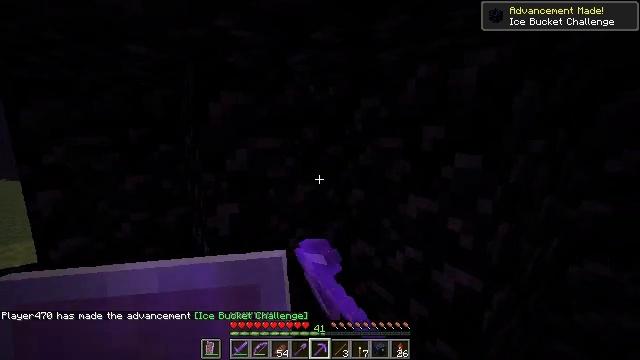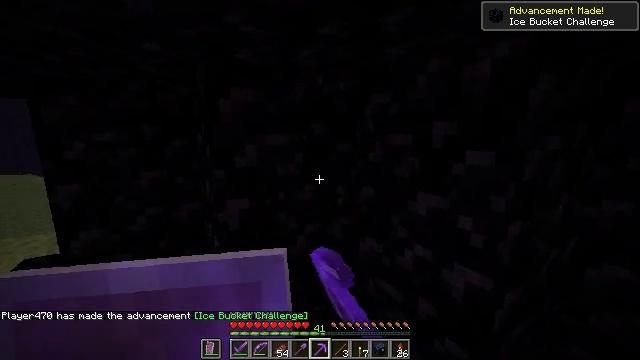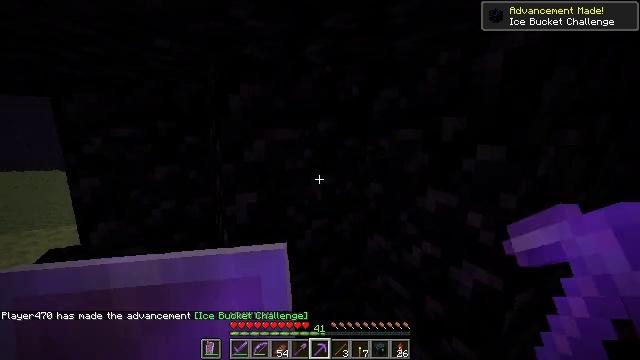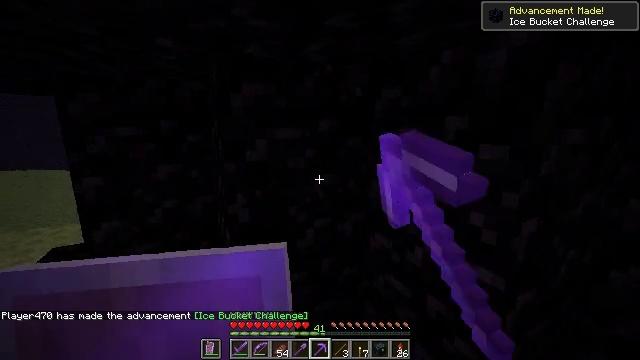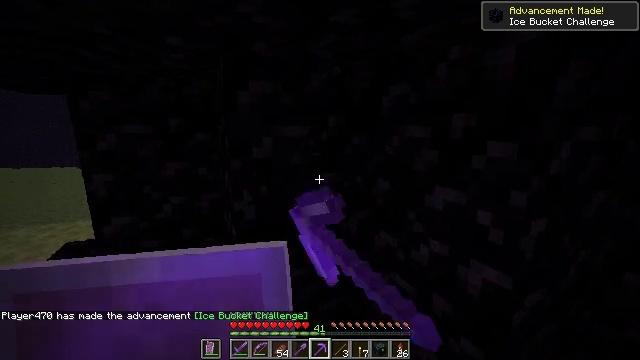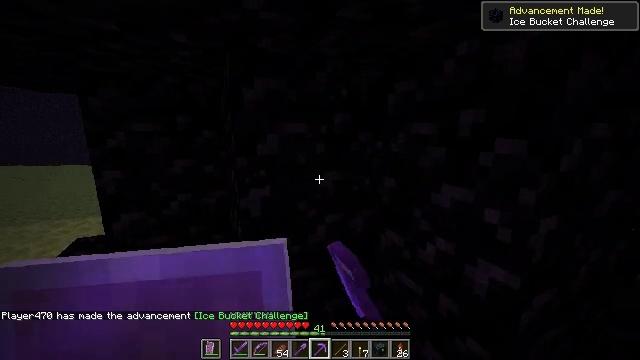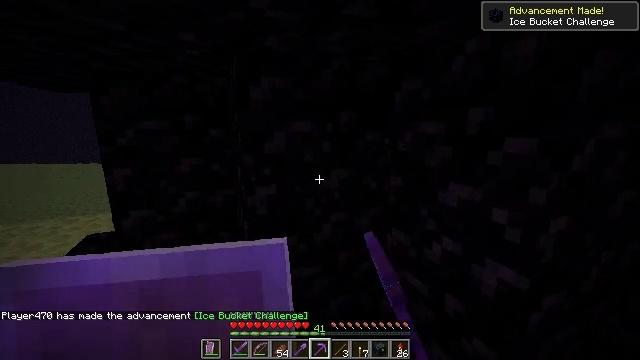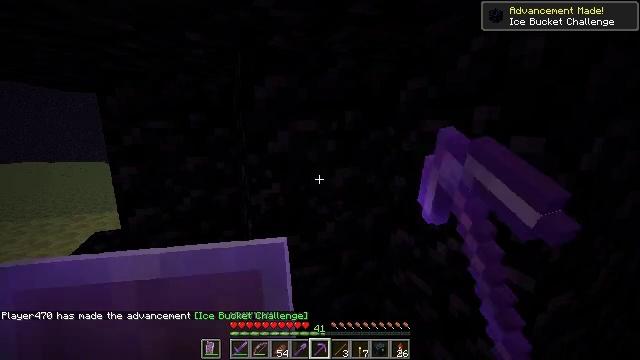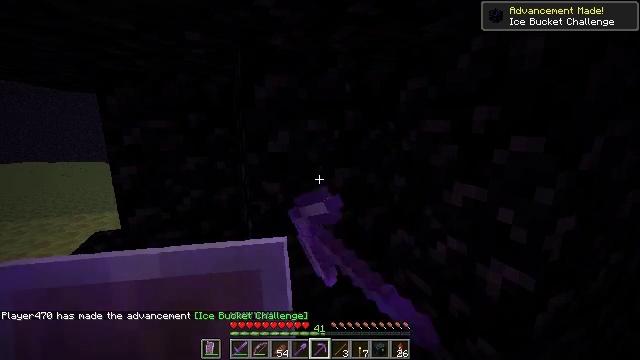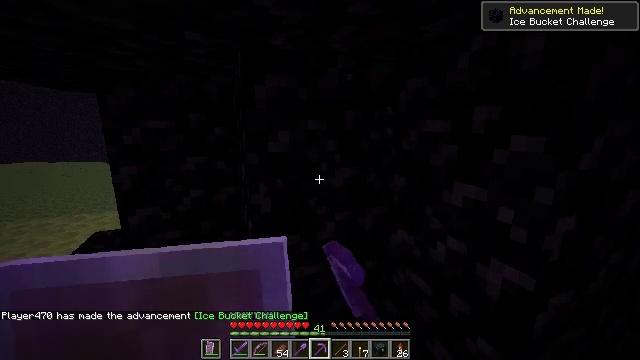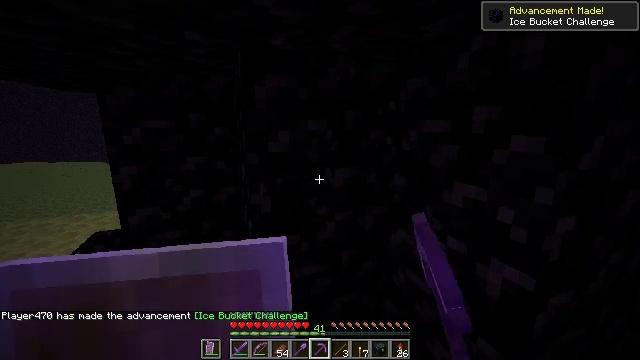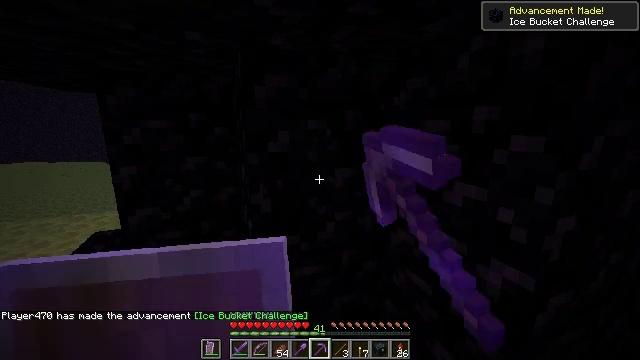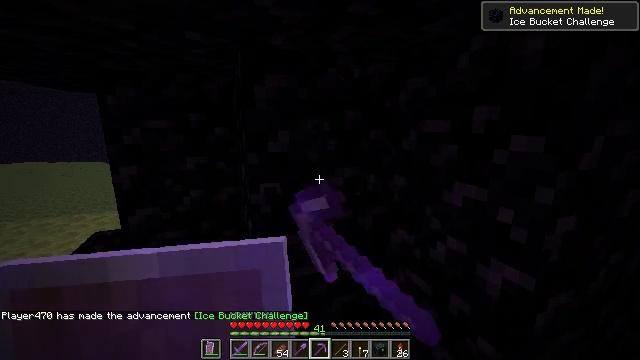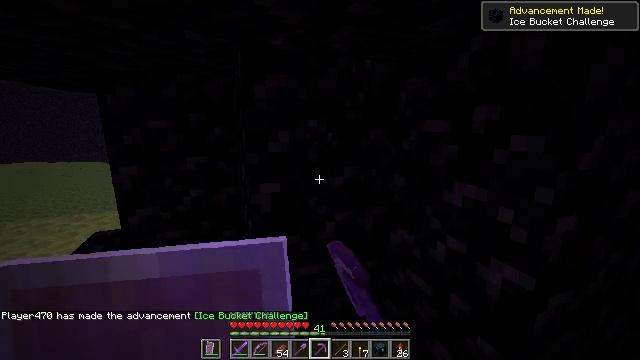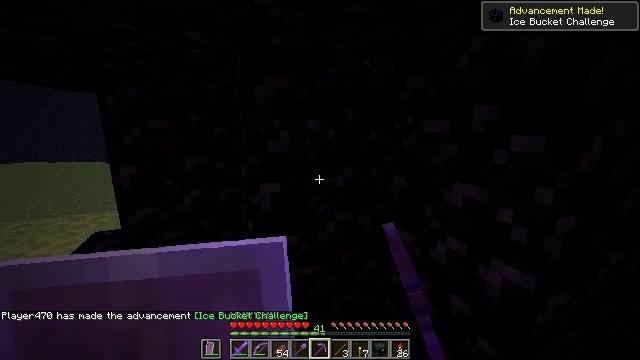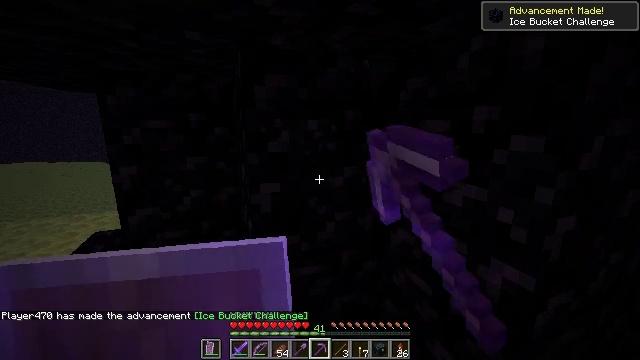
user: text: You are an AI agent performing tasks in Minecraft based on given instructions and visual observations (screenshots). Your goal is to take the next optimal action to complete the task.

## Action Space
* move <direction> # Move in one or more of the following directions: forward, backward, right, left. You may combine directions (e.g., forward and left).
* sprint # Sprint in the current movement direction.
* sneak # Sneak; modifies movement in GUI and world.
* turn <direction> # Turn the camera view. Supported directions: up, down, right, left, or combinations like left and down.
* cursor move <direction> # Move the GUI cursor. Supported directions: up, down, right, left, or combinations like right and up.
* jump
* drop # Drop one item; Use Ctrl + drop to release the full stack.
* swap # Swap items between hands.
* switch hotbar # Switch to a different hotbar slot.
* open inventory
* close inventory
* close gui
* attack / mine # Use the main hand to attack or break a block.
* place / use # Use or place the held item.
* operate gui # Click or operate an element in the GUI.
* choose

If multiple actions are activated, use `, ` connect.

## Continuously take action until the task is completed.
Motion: motion action
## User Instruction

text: Mine the tough obsidian.
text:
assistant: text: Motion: turn left, attack / mine
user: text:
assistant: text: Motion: turn left, attack / mine
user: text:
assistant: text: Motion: attack / mine
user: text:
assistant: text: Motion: turn left, attack / mine
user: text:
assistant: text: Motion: turn left, attack / mine
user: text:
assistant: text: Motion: turn left, attack / mine
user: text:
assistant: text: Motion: attack / mine
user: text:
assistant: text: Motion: attack / mine
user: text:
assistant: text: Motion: attack / mine
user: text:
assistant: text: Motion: attack / mine
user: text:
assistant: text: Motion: attack / mine
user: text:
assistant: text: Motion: attack / mine
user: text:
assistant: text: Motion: attack / mine
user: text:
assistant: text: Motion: attack / mine
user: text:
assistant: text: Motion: attack / mine
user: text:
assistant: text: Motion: attack / mine
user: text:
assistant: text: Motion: attack / mine
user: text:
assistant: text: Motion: attack / mine
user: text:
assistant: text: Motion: attack / mine
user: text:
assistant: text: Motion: attack / mine
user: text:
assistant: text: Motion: attack / mine
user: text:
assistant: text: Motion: attack / mine
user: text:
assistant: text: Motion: attack / mine
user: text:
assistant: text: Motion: attack / mine
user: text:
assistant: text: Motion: attack / mine
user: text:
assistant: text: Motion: attack / mine
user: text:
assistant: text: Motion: attack / mine
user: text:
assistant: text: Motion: attack / mine
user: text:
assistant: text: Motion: attack / mine
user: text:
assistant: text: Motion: attack / mine